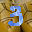
Label: 3